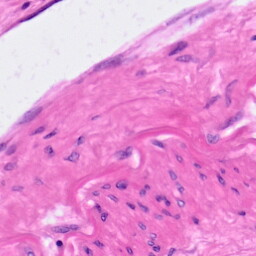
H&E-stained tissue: Pancreatic